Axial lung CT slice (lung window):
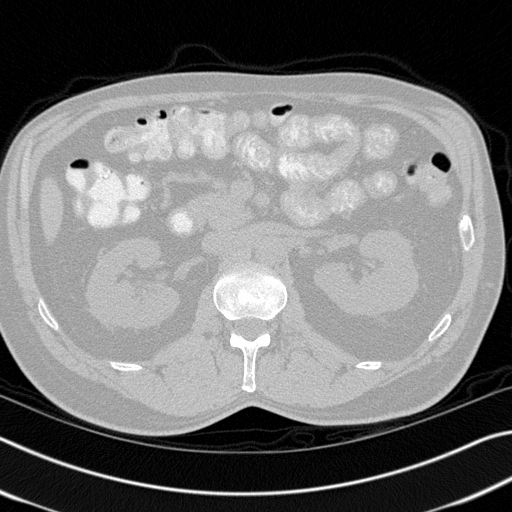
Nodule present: no